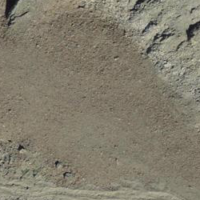
EUNIS habitat code: 48
Species observed at this site:
Certhia familiaris